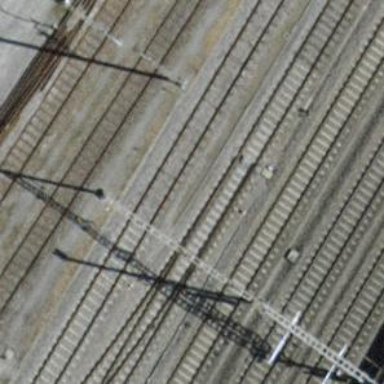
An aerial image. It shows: Railway siding with one electrified track and contact line.